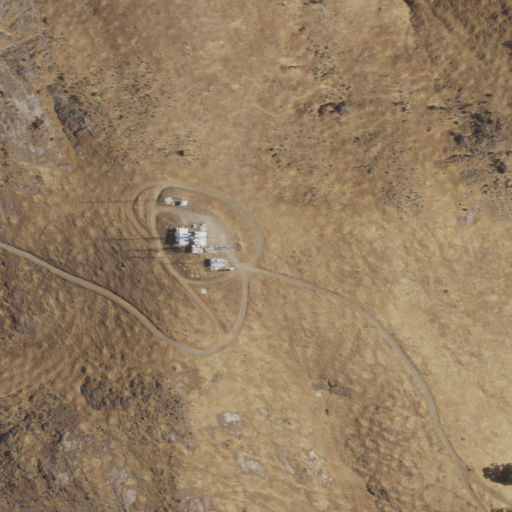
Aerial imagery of mountain in California named Owens Mountain containing grassland, open development, and low intensity development